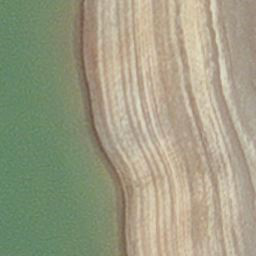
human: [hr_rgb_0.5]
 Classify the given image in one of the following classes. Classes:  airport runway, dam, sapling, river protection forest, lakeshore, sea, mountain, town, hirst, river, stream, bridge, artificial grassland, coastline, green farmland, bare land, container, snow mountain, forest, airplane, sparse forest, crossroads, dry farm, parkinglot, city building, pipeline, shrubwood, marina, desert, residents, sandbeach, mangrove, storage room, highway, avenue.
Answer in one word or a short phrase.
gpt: hirst